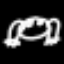
Label: frog